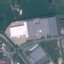
Land use / land cover class: Industrial